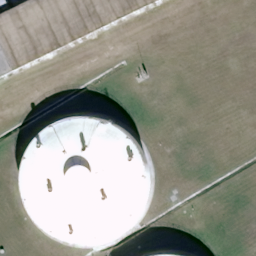
Label: storage tanks